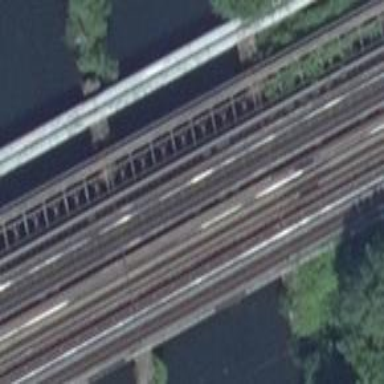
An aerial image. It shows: Man-made bridge.